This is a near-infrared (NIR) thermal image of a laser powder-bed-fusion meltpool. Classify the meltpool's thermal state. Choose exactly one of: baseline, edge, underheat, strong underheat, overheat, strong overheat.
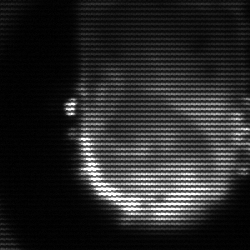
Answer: baseline